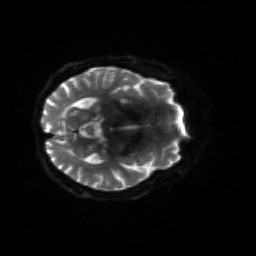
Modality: sbref
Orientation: axial
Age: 69
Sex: male
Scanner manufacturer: siemens
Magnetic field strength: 3 T
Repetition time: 4.71 s
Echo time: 0.0906 s